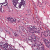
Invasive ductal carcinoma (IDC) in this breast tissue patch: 1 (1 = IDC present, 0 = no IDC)